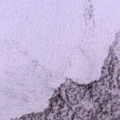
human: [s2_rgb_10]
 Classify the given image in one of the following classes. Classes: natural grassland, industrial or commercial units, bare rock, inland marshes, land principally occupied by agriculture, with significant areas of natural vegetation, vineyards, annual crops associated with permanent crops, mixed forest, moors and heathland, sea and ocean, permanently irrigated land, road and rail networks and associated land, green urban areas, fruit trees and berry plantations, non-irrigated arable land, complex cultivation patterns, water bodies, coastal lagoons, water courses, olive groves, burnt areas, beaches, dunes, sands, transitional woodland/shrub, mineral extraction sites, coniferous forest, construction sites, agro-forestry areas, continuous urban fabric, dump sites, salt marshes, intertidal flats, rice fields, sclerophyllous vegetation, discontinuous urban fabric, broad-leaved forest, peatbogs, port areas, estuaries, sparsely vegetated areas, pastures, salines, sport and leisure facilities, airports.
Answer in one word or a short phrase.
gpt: sea and ocean